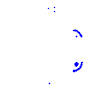
Particle: proton